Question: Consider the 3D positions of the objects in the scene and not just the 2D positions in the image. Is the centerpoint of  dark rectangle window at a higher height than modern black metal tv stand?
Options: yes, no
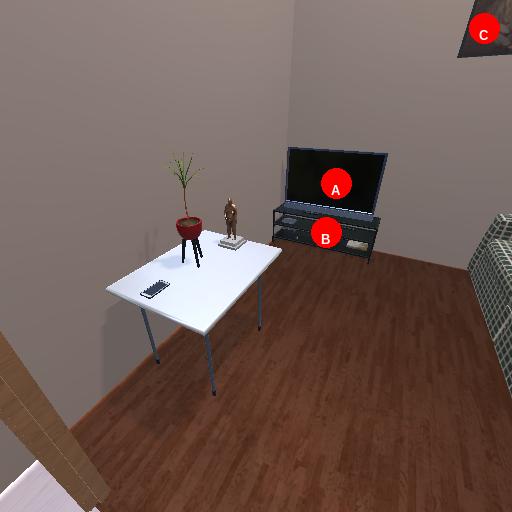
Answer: yes